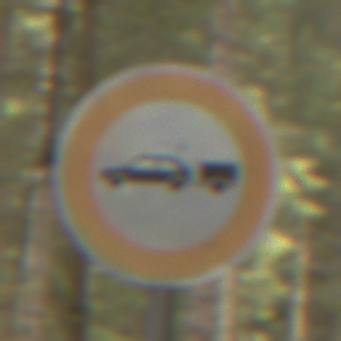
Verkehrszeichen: VerbotPersonenkraftwagenMitAnhaenger
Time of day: MorningAfternoon
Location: Outdoor (Nature)
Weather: Overcast
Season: Winter
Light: Natural